Aerial crown-view tile of a tropical tree (Barro Colorado Island, Panama), acquired 20250317:
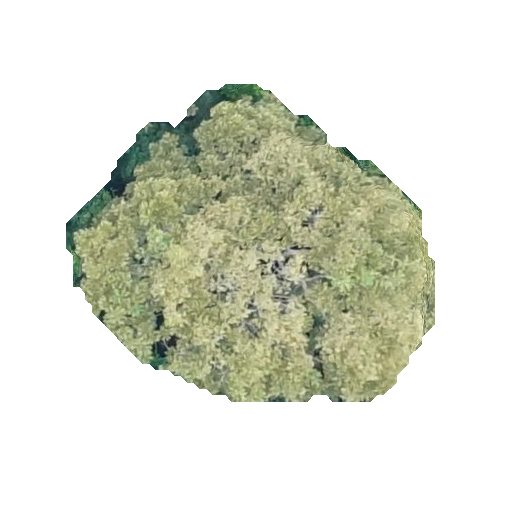
Species: Dipteryx oleifera
GBIF accepted scientific name: Dipteryx oleifera
Crown area: 124.571 m²